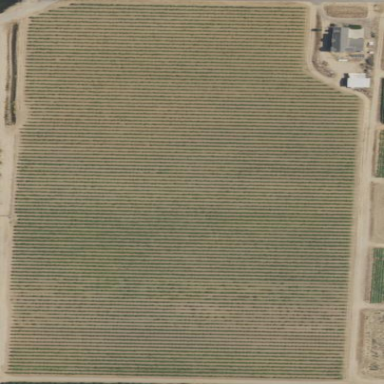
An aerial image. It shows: Vineyard growing grapes.